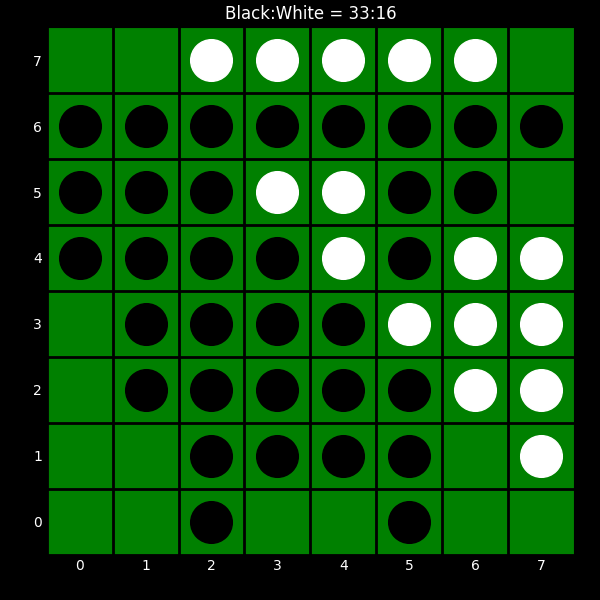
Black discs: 33
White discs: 16